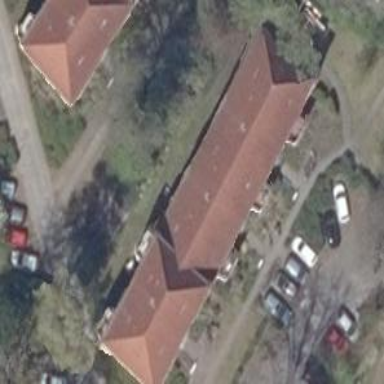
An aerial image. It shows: Residential building with hipped roof covered in red roof tiles.